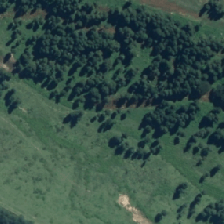
Land cover: indigenous_forest